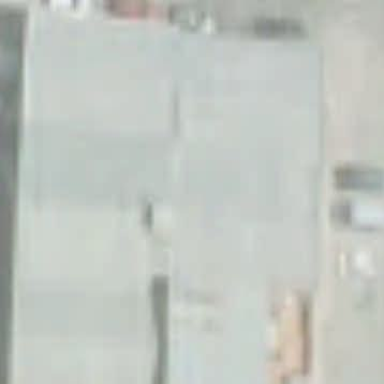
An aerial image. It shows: Warehouse building.